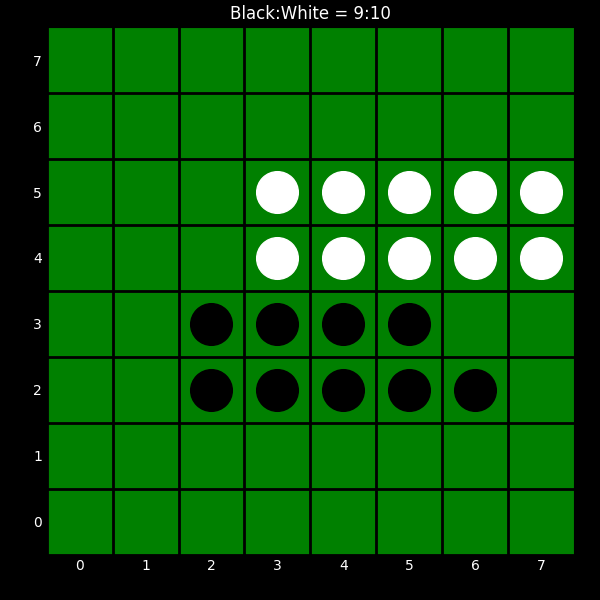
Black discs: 9
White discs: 10